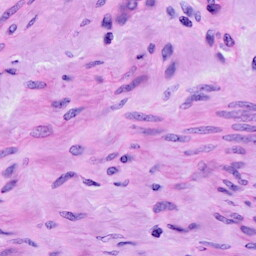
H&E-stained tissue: Cervix